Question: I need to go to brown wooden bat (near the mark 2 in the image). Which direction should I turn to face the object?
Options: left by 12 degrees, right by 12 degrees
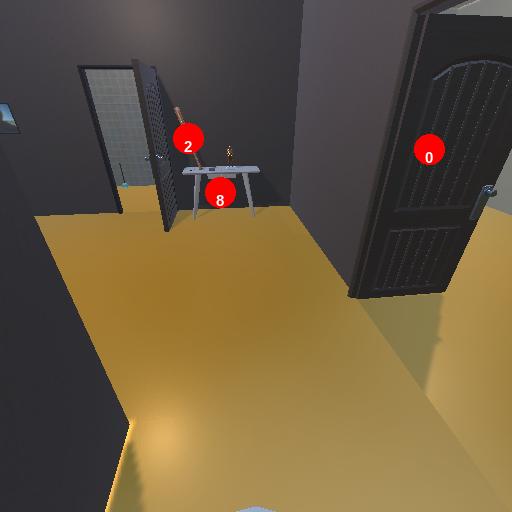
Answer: left by 12 degrees